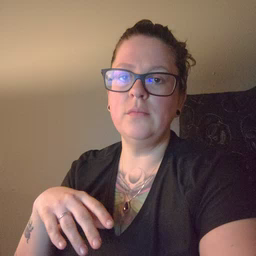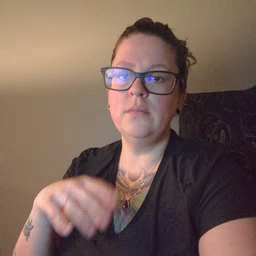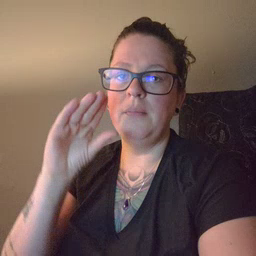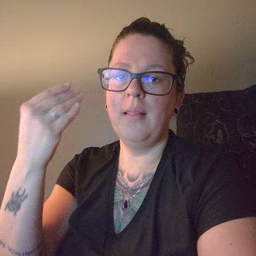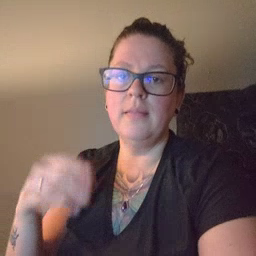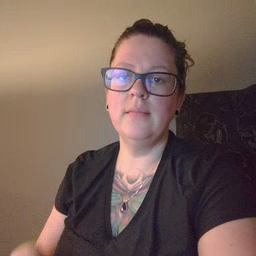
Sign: smile